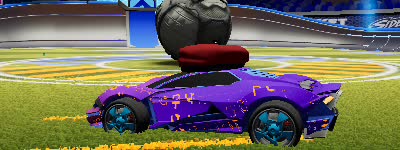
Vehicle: werewolf